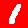
Digit: 1